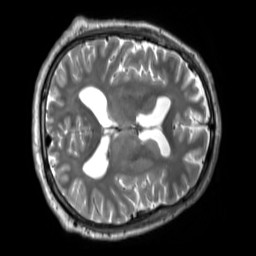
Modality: T2w
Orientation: axial
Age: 43
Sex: male
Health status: ill
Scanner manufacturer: siemens
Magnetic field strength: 3 T
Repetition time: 2.8 s
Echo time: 0.326 s